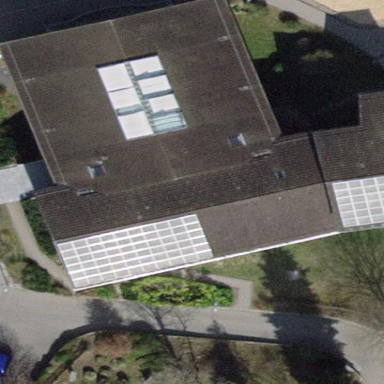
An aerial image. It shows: School building.